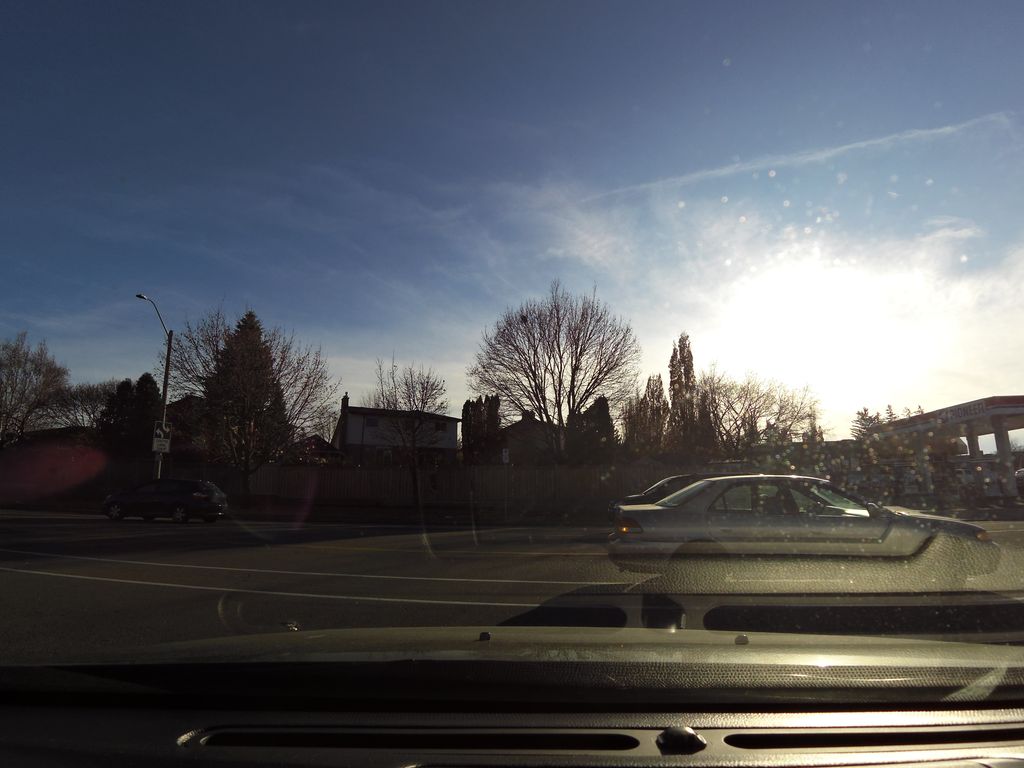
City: hamilton